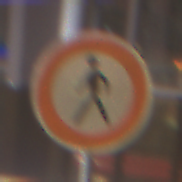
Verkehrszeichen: VerbotFussgaenger
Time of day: NotSpecified
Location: Indoor (Urban)
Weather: NotSpecified
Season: NotSpecified
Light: Artificial